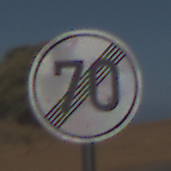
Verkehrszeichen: EndeGeschwindigkeit70
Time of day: MorningAfternoon
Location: Outdoor (Nature)
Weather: Clear
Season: NotSpecified
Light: Natural